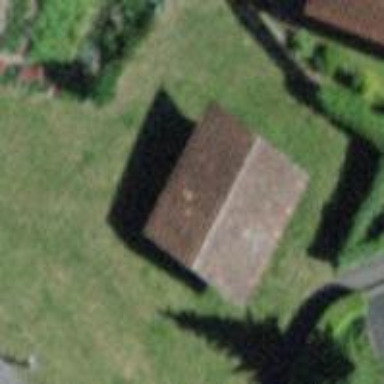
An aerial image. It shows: Barn.